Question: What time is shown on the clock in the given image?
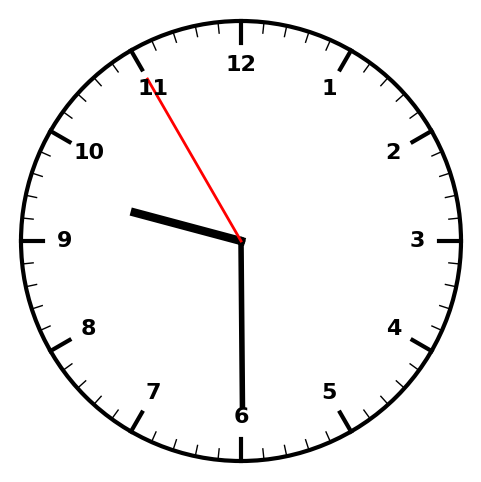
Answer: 09:29:55